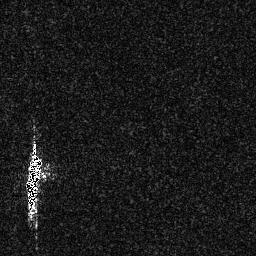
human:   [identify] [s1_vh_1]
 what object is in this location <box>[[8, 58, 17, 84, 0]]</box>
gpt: <ref>1 medium ship at the bottom left</ref>